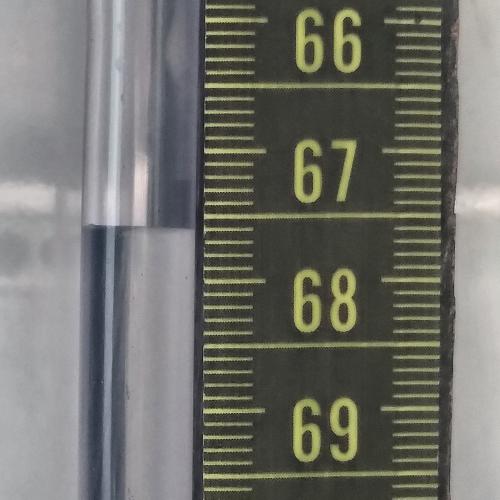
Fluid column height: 67.6 cm